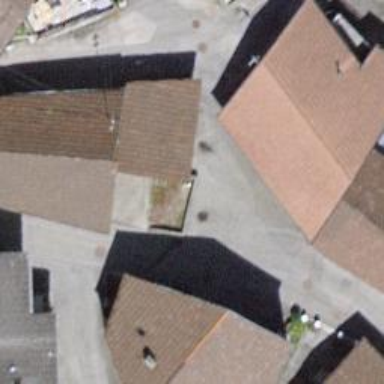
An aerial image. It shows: Alleyway designated as service road.